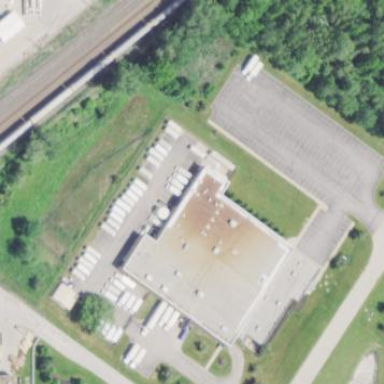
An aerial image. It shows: Industrial building.